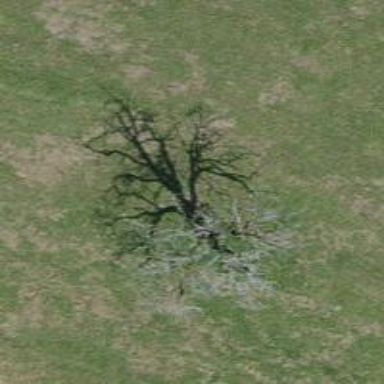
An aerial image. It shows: Urban tree adding natural touch to the cityscape.